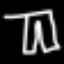
Label: pants